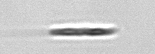
Label: pennate